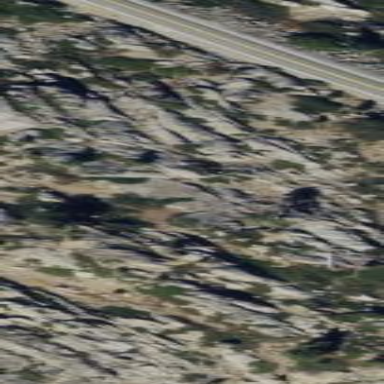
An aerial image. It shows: Landscape dominated by bare rock.